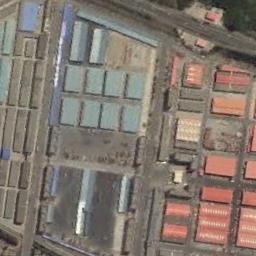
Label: industrial_area